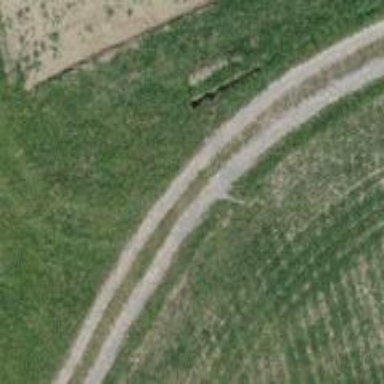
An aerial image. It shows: Track road with grade4 tracktype.